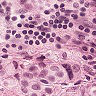
Metastatic tissue present: yes